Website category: university
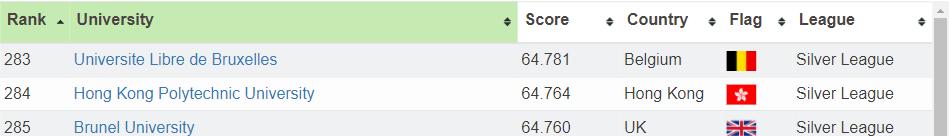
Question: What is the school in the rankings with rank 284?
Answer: Hong Kong Polytechnic University

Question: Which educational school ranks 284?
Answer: Hong Kong Polytechnic University

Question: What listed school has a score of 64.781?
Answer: Universite Libre de Bruxelles

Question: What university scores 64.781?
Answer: Universite Libre de Bruxelles

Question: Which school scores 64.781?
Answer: Universite Libre de Bruxelles

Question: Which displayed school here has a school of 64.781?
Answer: Universite Libre de Bruxelles

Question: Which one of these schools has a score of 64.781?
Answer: Universite Libre de Bruxelles

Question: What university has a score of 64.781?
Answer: Universite Libre de Bruxelles

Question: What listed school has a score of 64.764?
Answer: Hong Kong Polytechnic University

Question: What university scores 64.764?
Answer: Hong Kong Polytechnic University

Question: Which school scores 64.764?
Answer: Hong Kong Polytechnic University

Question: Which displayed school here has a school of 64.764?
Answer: Hong Kong Polytechnic University

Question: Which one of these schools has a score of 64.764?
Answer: Hong Kong Polytechnic University

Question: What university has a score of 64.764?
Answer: Hong Kong Polytechnic University

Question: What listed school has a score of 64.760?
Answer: Brunel University

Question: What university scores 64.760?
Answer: Brunel University

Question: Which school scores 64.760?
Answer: Brunel University

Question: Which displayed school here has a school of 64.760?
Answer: Brunel University

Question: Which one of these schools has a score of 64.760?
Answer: Brunel University

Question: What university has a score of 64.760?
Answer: Brunel University

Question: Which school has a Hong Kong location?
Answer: Hong Kong Polytechnic University

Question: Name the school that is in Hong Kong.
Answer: Hong Kong Polytechnic University

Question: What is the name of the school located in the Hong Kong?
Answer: Hong Kong Polytechnic University

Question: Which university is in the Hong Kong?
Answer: Hong Kong Polytechnic University

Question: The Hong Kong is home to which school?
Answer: Hong Kong Polytechnic University

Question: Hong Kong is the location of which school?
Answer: Hong Kong Polytechnic University

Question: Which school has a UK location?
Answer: Brunel University

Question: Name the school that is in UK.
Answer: Brunel University

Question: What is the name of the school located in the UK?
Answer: Brunel University

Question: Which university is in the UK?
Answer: Brunel University

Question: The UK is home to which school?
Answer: Brunel University

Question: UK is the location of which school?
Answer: Brunel University

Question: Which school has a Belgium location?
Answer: Universite Libre de Bruxelles

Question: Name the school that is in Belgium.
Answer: Universite Libre de Bruxelles

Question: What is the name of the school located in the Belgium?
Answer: Universite Libre de Bruxelles

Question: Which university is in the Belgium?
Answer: Universite Libre de Bruxelles

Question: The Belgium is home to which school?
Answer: Universite Libre de Bruxelles

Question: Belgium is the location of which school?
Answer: Universite Libre de Bruxelles